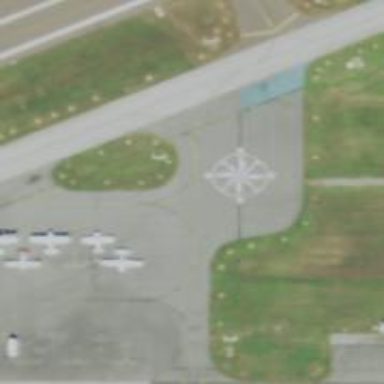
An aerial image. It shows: Image of taxiway at airport.